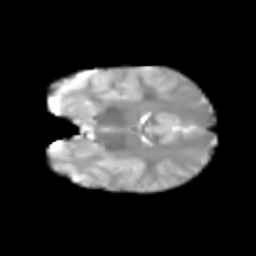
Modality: T2w
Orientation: coronal
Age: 6
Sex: female
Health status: healthy